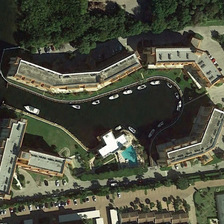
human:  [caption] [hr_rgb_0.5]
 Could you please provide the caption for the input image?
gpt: some boats are in a small port surrounded by several buildings .

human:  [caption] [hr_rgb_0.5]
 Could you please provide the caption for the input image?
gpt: some boats are in a small port surrounded by several buildings .

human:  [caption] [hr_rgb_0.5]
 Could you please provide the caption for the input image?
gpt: some boats are in a small port surrounded by several buildings .

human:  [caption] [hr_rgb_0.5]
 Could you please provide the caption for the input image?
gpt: some boats are in a small port surrounded by several buildings .

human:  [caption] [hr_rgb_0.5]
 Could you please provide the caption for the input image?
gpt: some boats are in a small port surrounded by several buildings .